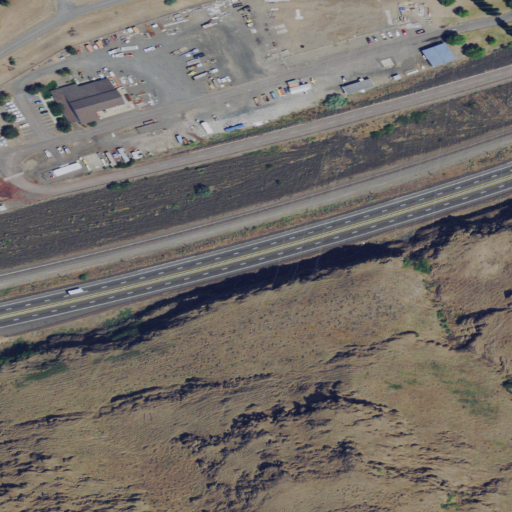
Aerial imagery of valley in Oregon named Hellroaring Canyon containing shrub, medium intensity development, low intensity development, herbaceous wetlands, grassland, open development, and high intensity development